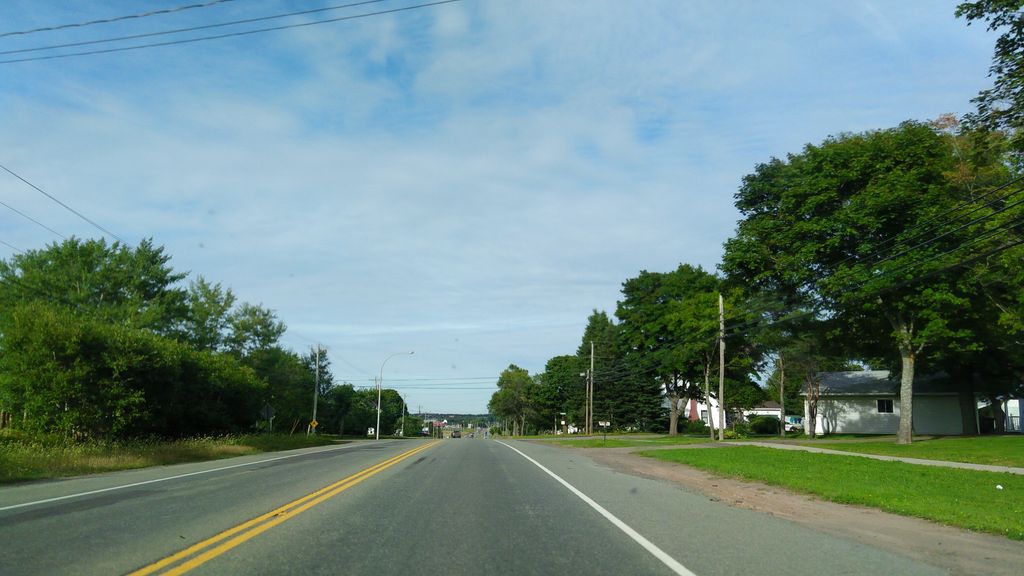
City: charlottetown